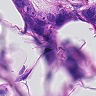
Metastatic tissue present: yes